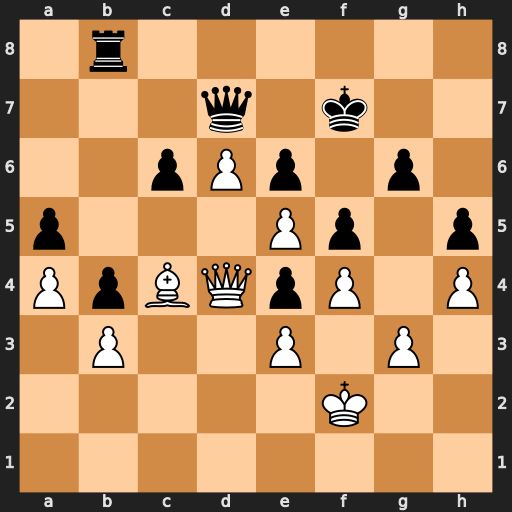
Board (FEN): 1r6/3q1k2/2pPp1p1/p3Pp1p/PpBQpP1P/1P2P1P1/5K2/8
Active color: w
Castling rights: -
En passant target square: -
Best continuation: Bxe6+ Qxe6 Qa7+ Rb7 Qxb7+